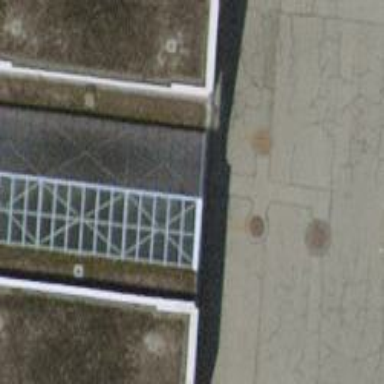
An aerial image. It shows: View of roof of building.